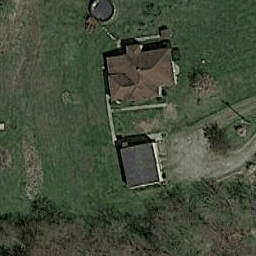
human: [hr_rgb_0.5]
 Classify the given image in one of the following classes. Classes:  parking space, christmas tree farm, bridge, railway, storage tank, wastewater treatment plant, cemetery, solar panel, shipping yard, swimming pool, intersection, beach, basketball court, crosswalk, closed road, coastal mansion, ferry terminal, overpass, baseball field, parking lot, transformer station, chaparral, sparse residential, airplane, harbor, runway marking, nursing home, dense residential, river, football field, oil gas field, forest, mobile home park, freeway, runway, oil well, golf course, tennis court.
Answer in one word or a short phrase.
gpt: sparse residential